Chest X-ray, PA view. Patient: 66 years old, sex M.
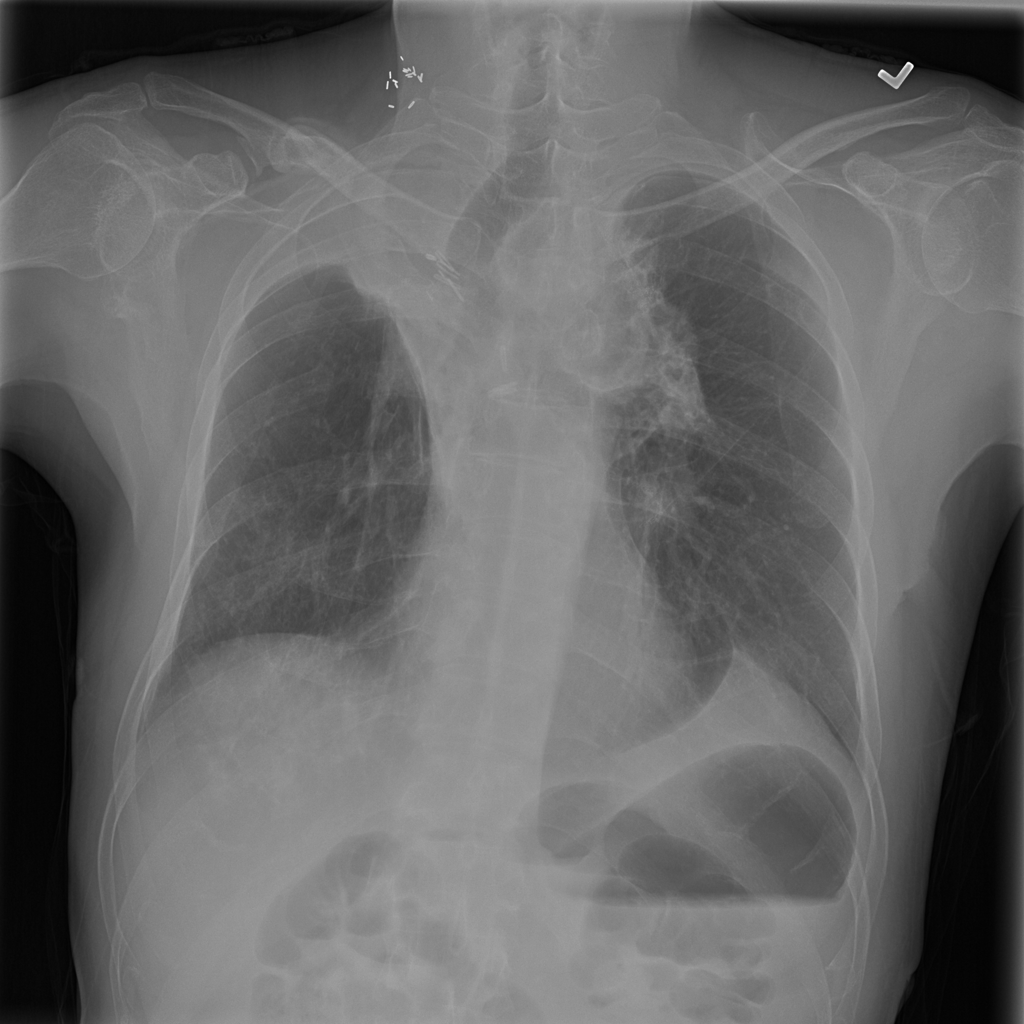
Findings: Pneumothorax